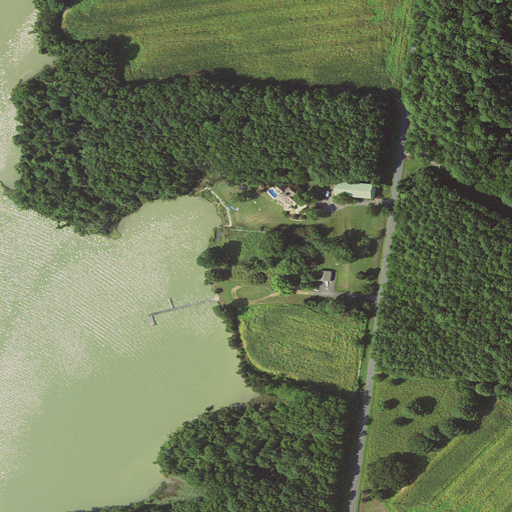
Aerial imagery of beach in Maryland named Saint Jerome Beach containing open water, cultivated crops, open development, woody wetlands, deciduous forest, herbaceous wetlands, evergreen forest, medium intensity development, low intensity development, pasture, and mixed forest